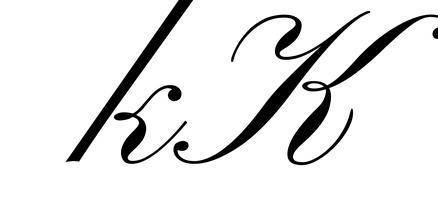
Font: PinyonScript-Regular